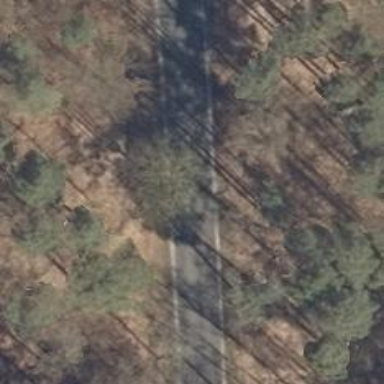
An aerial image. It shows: Secondary road with asphalt surface.